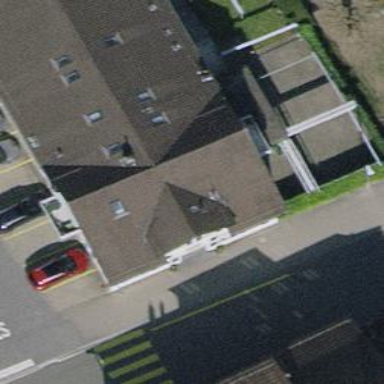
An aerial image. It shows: Restaurant.